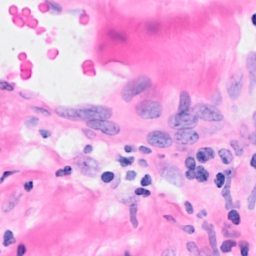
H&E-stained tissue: Breast